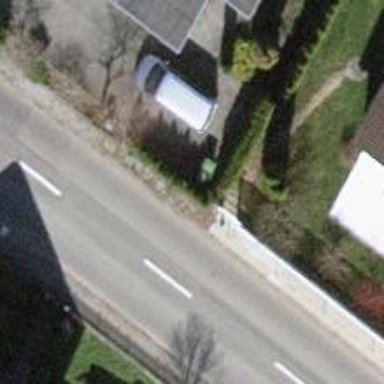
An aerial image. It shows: Hedge acting as barrier.